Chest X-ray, AP view. Patient: 14 years old, sex F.
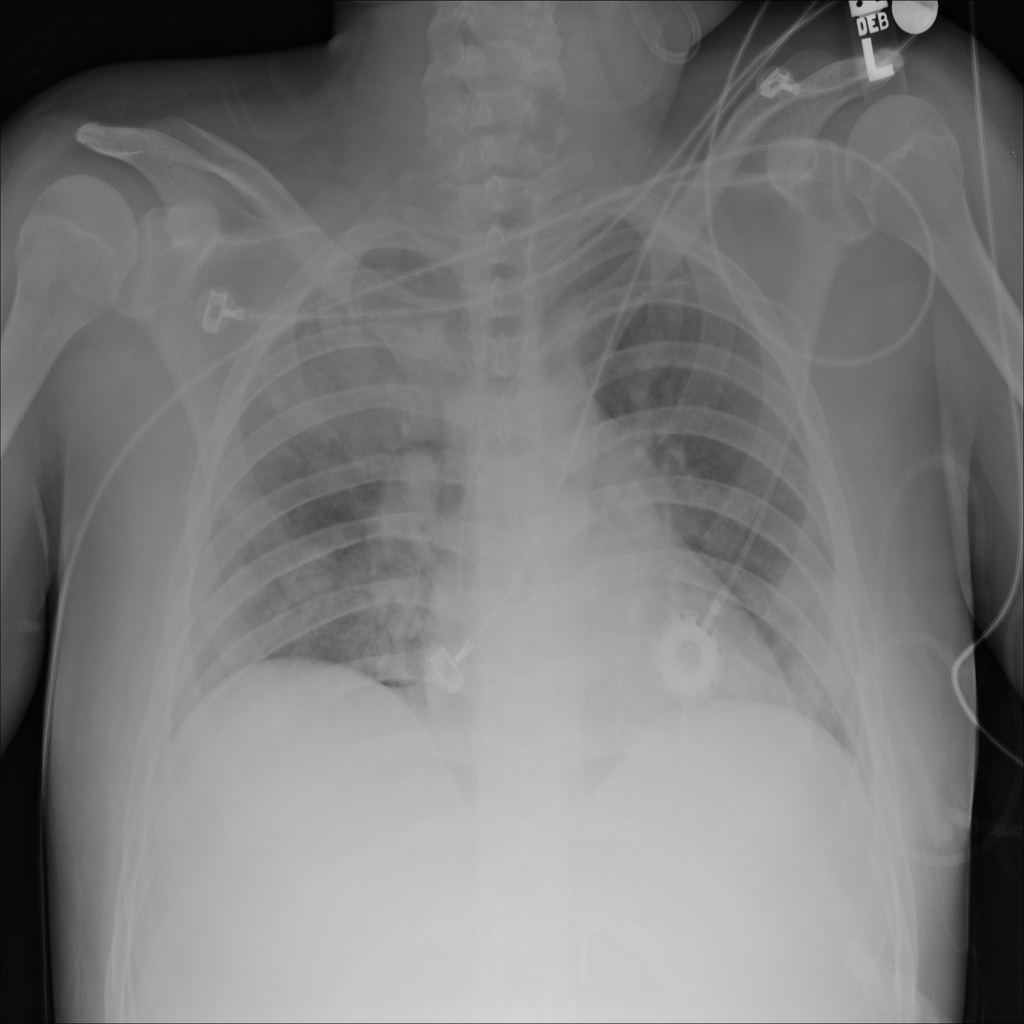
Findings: Nodule